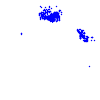
Particle: electron